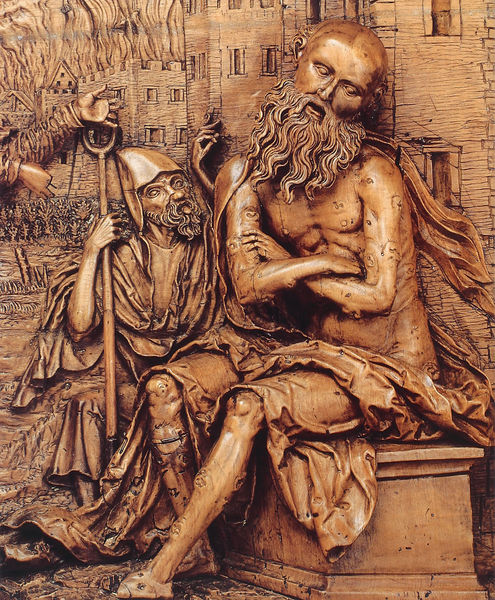
Titel: Verhöhnung Hiobs
Künstler: I. P. Meister
Institution: Wien, Kunsthistorisches Museum
Schlagwörter: feuer, mann, nackt, umhang, menschen, sitzen, stadt, braun, fenster, haar, hintergrund, holz, männer, haus, alt, bart, häuser, relief, stab, mauer, figuren, brand, detail, glatze, metall, krank, burg, brennen, flammen, kiste, altar, schnitzerei, verspottung, schnitzaltar, stoss, riemenschneider, holzschnitzerei, holzsichtig, pest, religös, ausschlag, aussätziger, prüfung, iob, stadtbrand, braun gefasst, glaubenstest